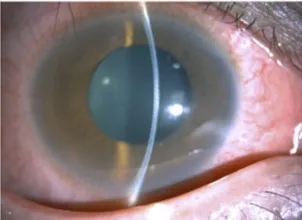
A slit-lamp examination showing conjunctival hyperemia and anterior chamber cells in the right eye.
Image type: ophthalmic_imaging (slit_lamp_photograph)